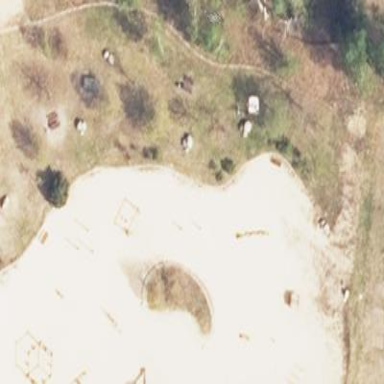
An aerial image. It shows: Playground area for leisure activities on the land.